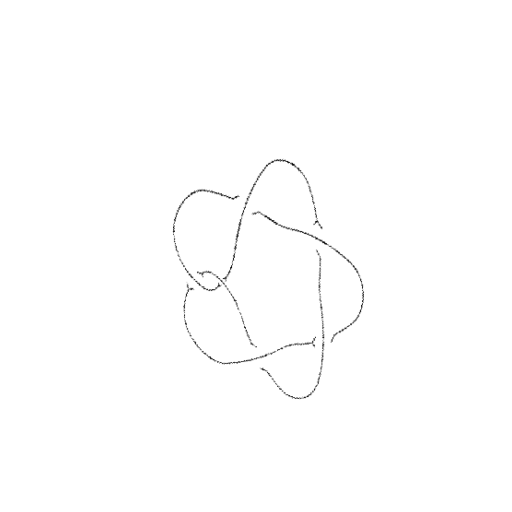
Crossing number: 6